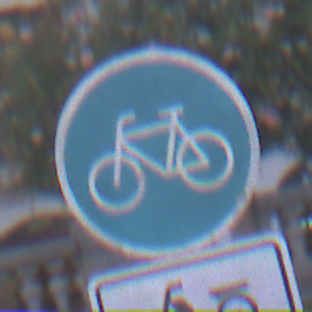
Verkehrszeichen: Radweg
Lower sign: EinspurigeFahrzeugeFrei2
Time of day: SunriseSunset
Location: Outdoor (Urban)
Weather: PartlyCloudy
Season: NotSpecified
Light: Natural